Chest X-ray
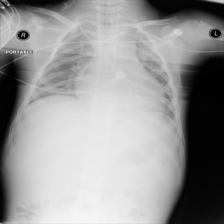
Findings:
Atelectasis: negative
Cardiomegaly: negative
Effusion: negative
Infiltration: negative
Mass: negative
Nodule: negative
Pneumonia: negative
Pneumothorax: negative
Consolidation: negative
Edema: negative
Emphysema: negative
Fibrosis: negative
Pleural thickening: negative
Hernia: negative